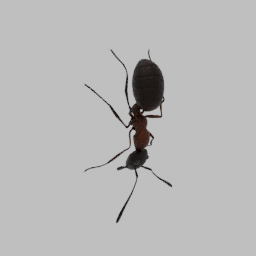
Label: animals